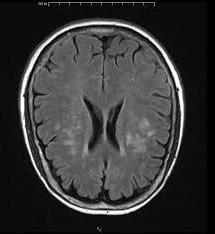
Label: notumor